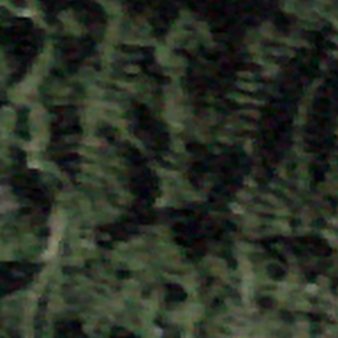
Label: other